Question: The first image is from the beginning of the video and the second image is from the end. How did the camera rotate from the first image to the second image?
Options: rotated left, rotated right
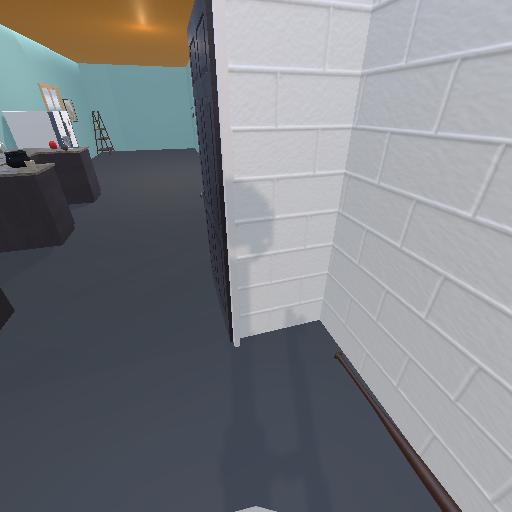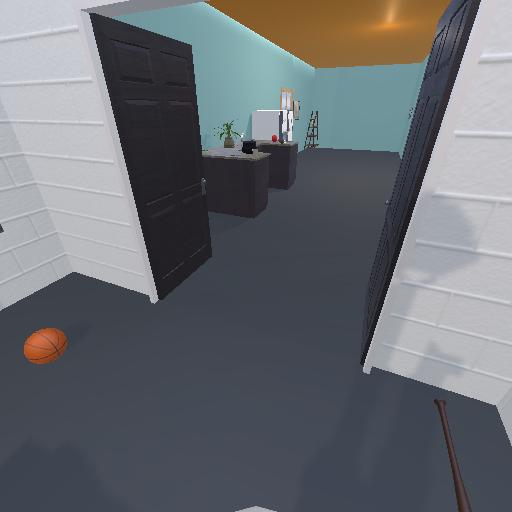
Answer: rotated left